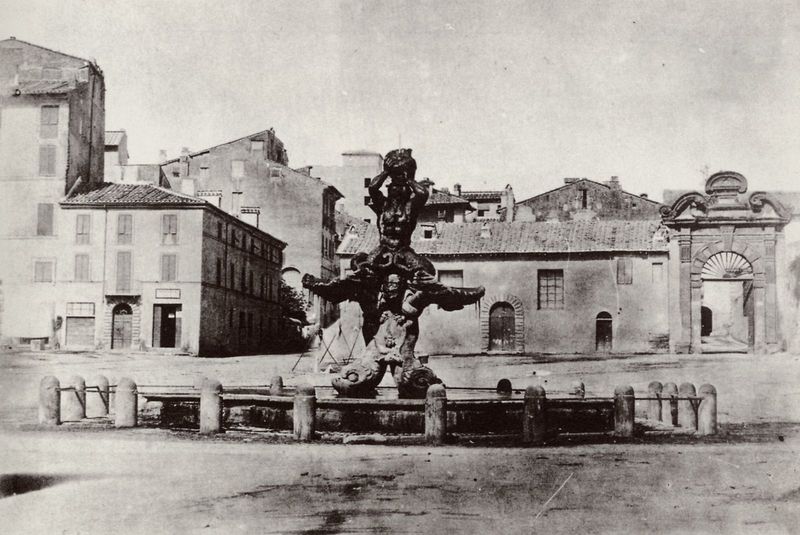
Titel: Piazza Barberini
Künstler: Italienischer Photograph
Standort: Rom
Institution: Biblioteca Nazionale (Fondo Ceccarius)
Schlagwörter: himmel, körper, mann, wasser, weiß, stadt, fenster, grau, hell, licht, marmor, männer, pfeiler, schwarz, strasse, tür, anlage, dach, gebäude, haus, schloss, zaun, alt, trinken, trinkend, arm, barock, halten, stein, tragen, bild, hände, häuser, sonne, wege, boden, figur, kind, brunnen, fensterläden, kamin, rund, bassin, engel, skulptur, springbrunnen, statue, beine, ansicht, bogen, fassaden, gasse, italien, türen, last, dorf, dächer, giebel, ziegel, hof, türe, läden, platz, bank, rand, vorführung, figuren, rundbogen, verkleidung, bronze, plastik, tor, gestalt, pfosten, foto, fotografie, eingang, torbogen, denkmal, gassen, gauben, becken, schwarzweiss, bänke, gestalten, photo, portal, schlussstein, fisch, anwesen, mauern, teufel, heben, strassen, einfahrt, muschel, stemmen, stärke, wasserspeier, ränder, absperrung, fische, sizilien, háuser, poller, radial, begrenzung, atlas, delphine, riese, rise, brunnenfigur, werfen, riesen, umfriedung, schwarz und weiß, brunnenanlage, homosexualität, hofeingang, trinkt, stemme, ortygia, syracus, fensterländlich